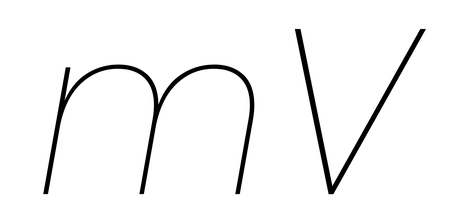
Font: Poppins-ThinItalic